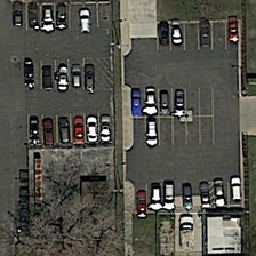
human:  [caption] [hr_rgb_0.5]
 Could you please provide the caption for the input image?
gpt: two parkings right next to each other contain many white and black cars .

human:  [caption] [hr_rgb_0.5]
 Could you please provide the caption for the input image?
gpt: this small parking lot is separated into two parts with different exits .

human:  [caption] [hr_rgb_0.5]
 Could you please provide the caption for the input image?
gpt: There are two square parking lots with a green grass in the middle and a bare tree nearby.

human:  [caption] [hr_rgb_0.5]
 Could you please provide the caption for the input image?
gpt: Here are two square parking areas isolated near the naked trees and the middle of the grass.

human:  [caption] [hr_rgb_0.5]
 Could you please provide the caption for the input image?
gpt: Here are two square parking lots separated by a grass median with a naked tree nearby.